Interaction volume radius: 10 \u00c5
Interaction volume height: 45 \u00c5
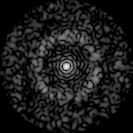
Disorder parameter: 0.8159